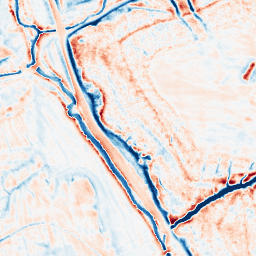
Category: edge_preserving
Decomposition family: guided
Decomposition parameters: radius: 4
eps: 0.1
Upsampling method: edge_directed
Upsampling parameters: scale: 2
Upsampling scale: 2